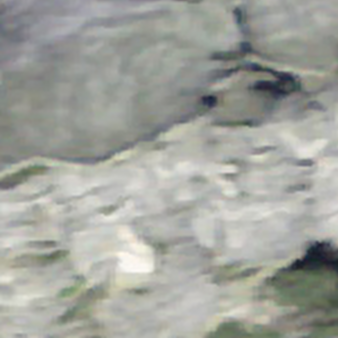
Label: other